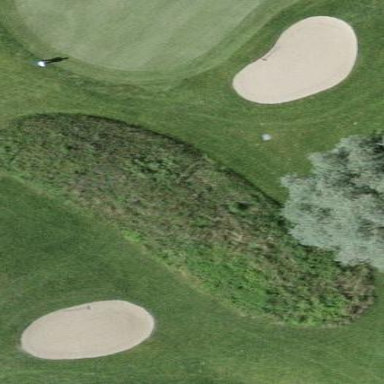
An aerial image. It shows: Rough grassy area used for golf.